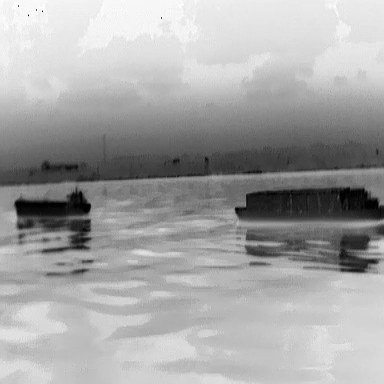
There are two objects shown in the infrared image, including a fishing_boat, and a liner.